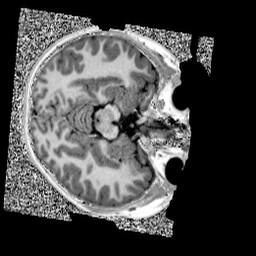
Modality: UNIT1
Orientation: axial
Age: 11
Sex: female
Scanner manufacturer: siemens
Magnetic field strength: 3 T
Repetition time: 4 s
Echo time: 0.00299 s